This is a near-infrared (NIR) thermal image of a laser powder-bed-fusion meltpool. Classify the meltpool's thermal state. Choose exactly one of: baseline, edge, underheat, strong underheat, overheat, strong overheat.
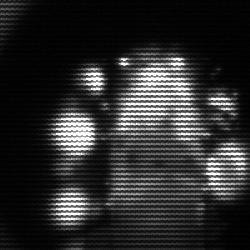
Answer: strong underheat